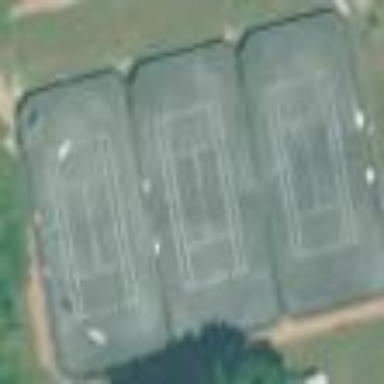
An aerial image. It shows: Tennis court with asphalt surface.